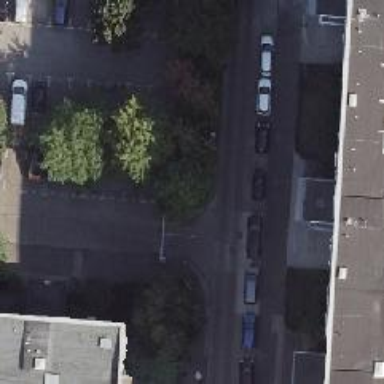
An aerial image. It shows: Parking aisle with concrete surface. There is sidewalk on the left side.